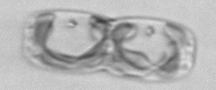
Label: pennate_morphotype1